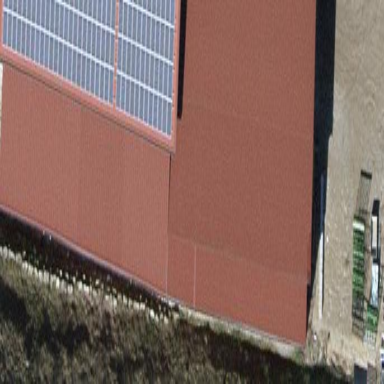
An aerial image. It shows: Building.